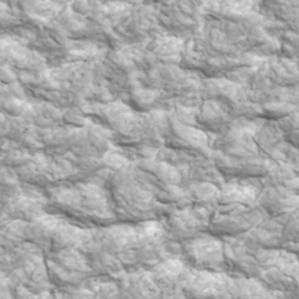
Label: non_frost